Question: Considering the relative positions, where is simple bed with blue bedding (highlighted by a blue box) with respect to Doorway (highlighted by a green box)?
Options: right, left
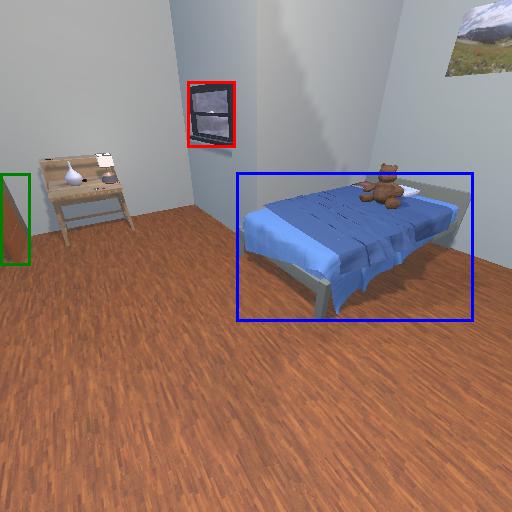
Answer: right